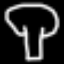
Label: mushroom